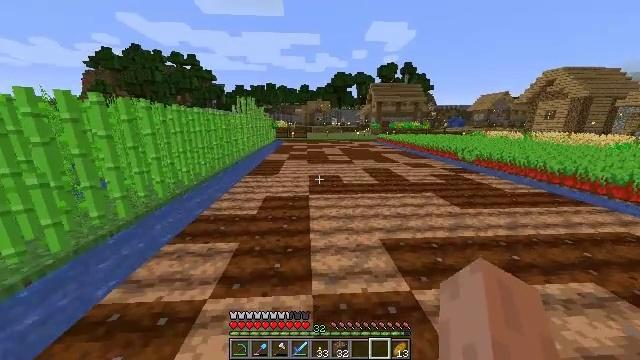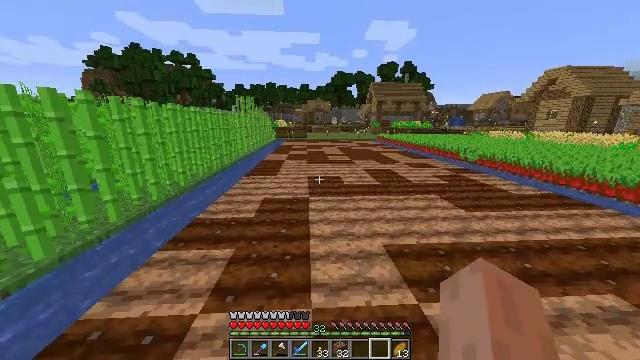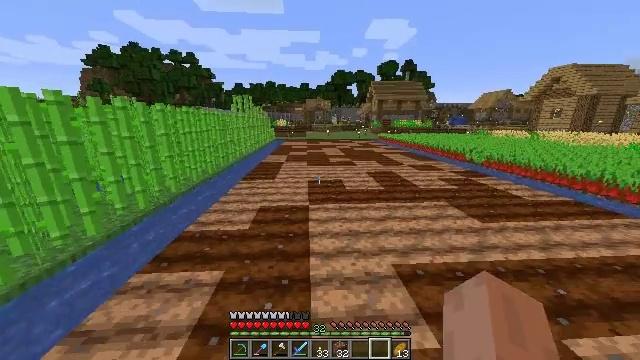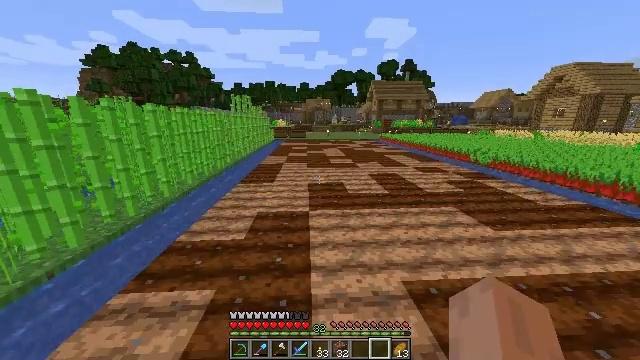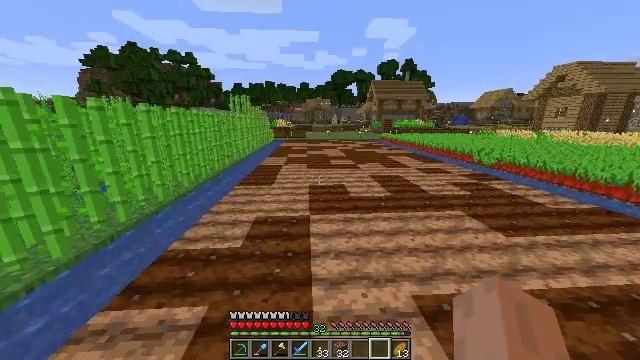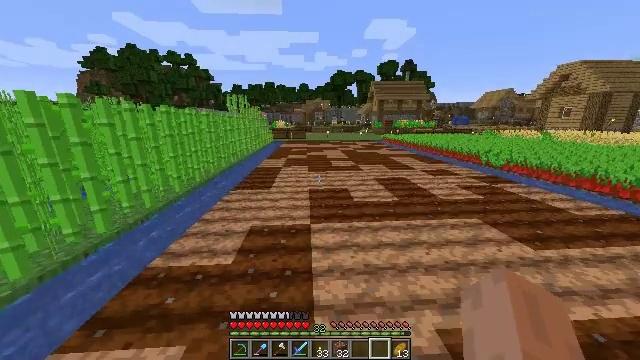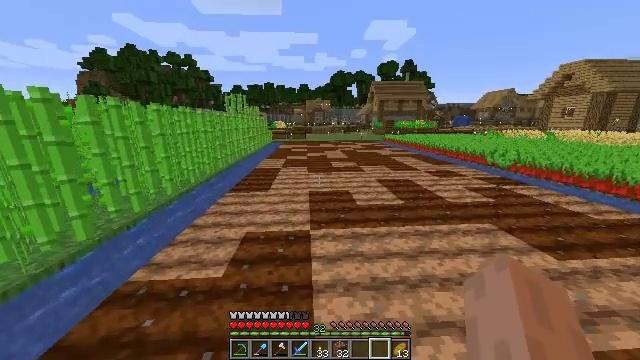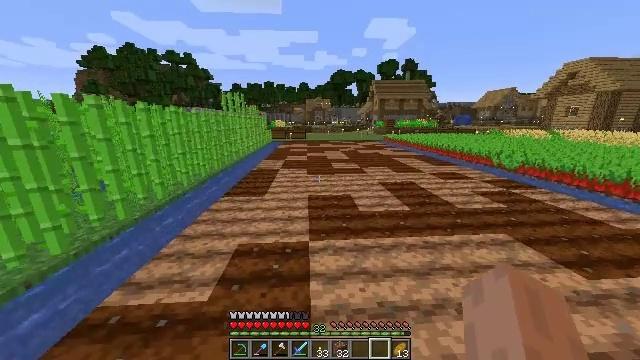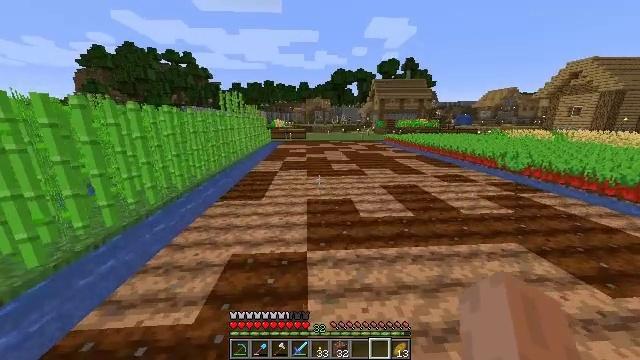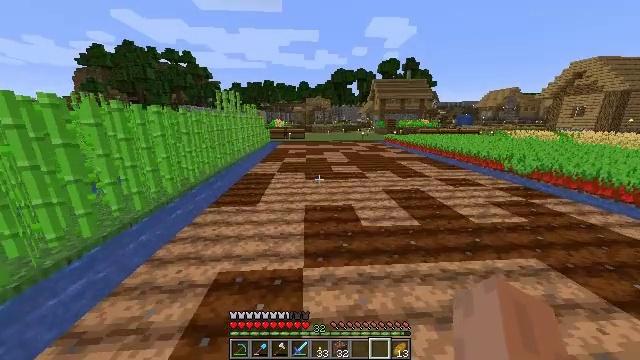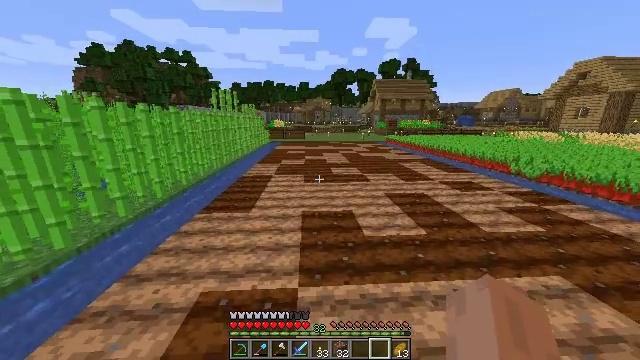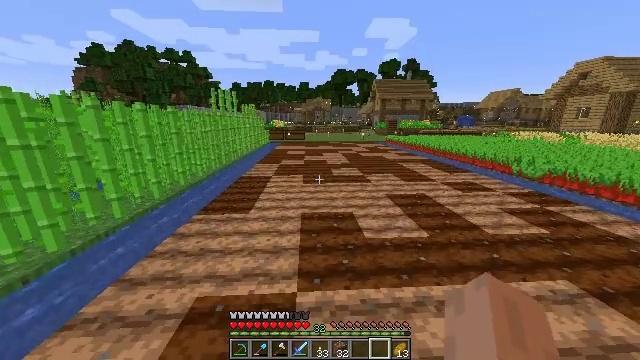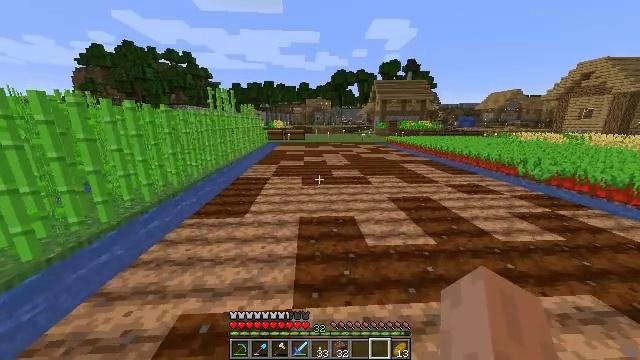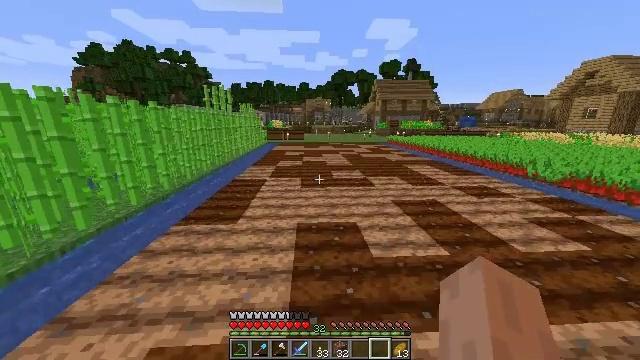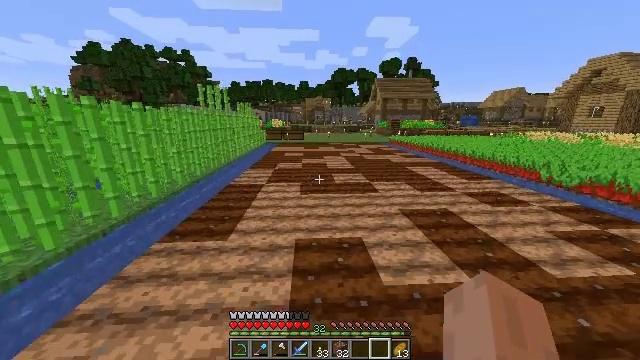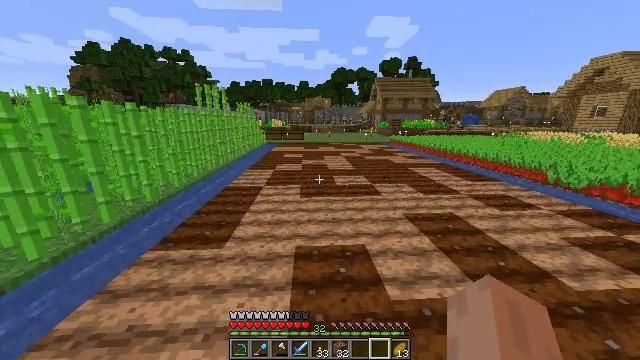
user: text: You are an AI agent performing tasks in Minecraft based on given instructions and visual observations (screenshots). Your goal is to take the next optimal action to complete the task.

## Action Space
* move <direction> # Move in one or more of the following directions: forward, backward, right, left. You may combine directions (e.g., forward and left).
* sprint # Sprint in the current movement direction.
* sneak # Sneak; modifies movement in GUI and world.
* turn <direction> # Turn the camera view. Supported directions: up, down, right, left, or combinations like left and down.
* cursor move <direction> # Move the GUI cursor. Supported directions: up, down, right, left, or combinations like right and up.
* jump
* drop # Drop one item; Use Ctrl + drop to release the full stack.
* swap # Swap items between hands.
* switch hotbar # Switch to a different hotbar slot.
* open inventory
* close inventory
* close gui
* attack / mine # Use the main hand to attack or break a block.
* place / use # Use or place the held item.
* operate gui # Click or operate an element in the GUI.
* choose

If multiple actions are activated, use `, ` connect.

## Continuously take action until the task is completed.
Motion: motion action
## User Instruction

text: Use two iron ingots and two sticks to craft an iron hoe.
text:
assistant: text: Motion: move forward, sprint
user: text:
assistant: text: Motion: move forward, sprint
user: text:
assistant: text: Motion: move forward, sprint
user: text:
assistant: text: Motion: move forward, sprint
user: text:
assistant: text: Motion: move forward, sprint
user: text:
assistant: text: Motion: move forward, sprint
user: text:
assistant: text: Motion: move forward, sprint
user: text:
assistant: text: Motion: move forward, sprint
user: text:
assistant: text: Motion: move forward, sprint
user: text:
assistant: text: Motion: move forward, sprint
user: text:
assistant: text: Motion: move forward, sprint
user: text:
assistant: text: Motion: move forward, sprint
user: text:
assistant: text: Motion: move forward, sprint
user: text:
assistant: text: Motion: move forward, sprint
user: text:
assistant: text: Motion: move forward, sprint
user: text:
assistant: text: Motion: move forward, sprint
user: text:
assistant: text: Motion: move forward, sprint
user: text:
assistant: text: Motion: move forward, sprint
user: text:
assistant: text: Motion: move forward, sprint
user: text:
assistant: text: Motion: move forward, sprint
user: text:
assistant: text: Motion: move forward, sprint
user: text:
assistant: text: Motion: move forward, sprint
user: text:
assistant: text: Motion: move forward, sprint
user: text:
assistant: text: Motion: move forward, sprint
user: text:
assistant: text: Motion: move forward, sprint
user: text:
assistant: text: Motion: move forward, sprint
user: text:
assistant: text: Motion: move forward, sprint
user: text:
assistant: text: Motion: move forward, sprint
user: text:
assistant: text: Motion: move forward, sprint
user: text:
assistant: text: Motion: move forward, sprint